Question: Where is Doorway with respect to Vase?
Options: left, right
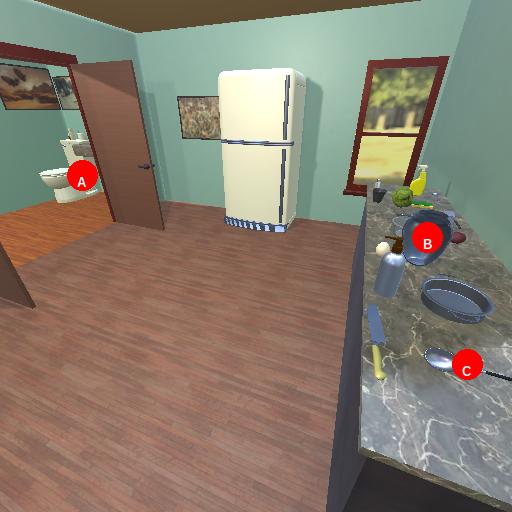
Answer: left